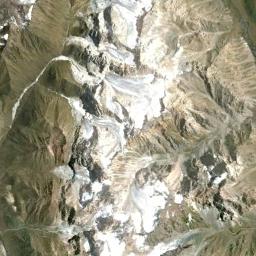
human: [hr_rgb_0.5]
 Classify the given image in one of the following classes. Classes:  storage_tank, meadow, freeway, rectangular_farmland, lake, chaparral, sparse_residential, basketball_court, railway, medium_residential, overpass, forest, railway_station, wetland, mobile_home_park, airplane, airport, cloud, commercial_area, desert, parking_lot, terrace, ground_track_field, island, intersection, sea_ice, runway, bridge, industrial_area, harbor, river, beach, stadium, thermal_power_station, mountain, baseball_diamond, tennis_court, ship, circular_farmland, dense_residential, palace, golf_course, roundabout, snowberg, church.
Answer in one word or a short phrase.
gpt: snowberg